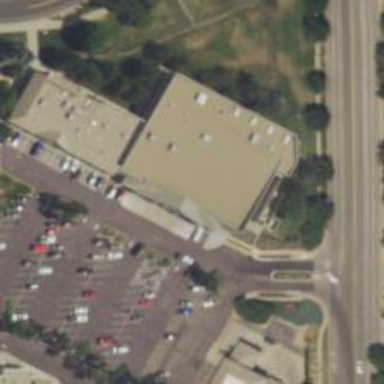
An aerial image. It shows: Fitness centre on leisure land.